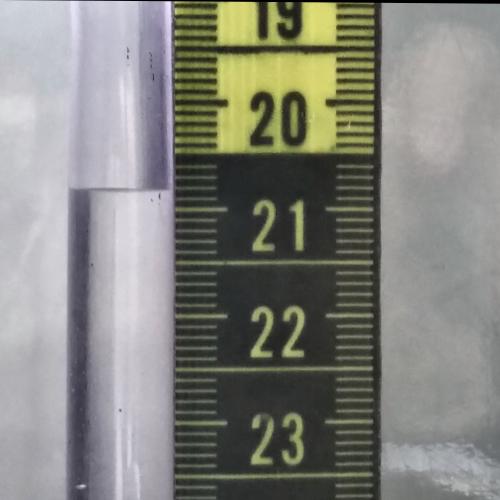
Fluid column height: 20.8 cm